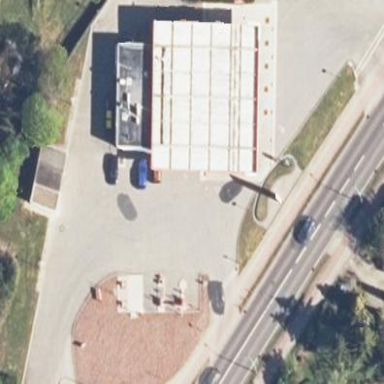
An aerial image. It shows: View of roof of building.